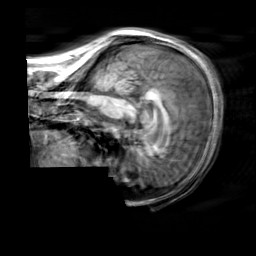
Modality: T1w
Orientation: sagittal
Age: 31
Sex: female
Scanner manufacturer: siemens
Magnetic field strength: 3 T
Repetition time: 2.3 s
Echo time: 0.00303 s